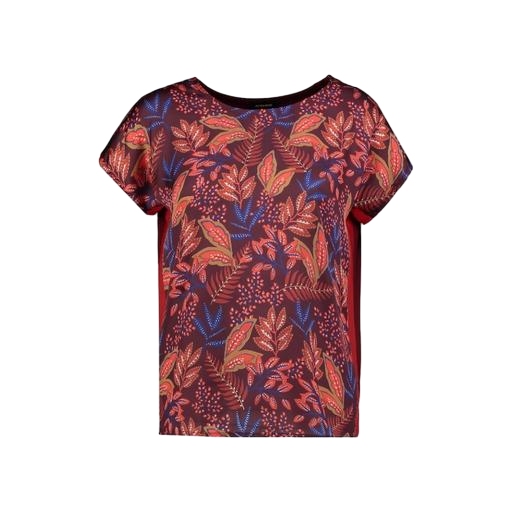
red plus size printed t-shirt only macy, red printed t-shirt only macy, multicolor floral-print t-shirt only macy, white background